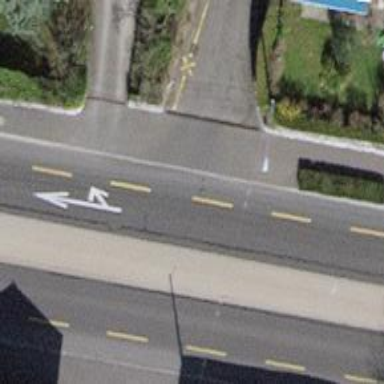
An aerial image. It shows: Unmarked crossing on the road.